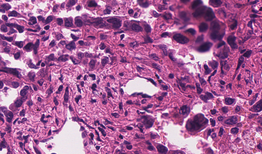
Tumor epithelial tissue: yes
Tumor-associated stroma tissue: yes
Normal tissue: no